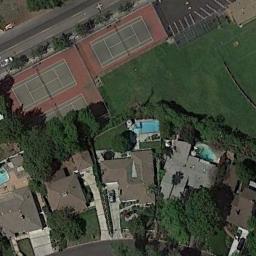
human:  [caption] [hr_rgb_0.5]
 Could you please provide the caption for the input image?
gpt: Many buildings are beside the tennis courts .

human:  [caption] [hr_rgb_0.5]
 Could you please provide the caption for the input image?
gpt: The tennis court is on the grass next to some buildings and trees .

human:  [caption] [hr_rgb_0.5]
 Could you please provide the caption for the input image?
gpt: Buildings, Lawns and roads next to the tennis court .

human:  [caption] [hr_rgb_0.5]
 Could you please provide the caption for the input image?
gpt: There are many people playing on different tennis courts .

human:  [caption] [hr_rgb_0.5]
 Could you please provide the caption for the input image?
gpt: There are some green trees and buildings beside the tennis courts .